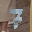
Label: 7